Question: I have a button and some text next to it. I'd like to match the text's vertical alignment with the button's. Here's what I have now:

Basically, I'd like the 'or Sign Up' text to go a bit higher. I'm using MaterializeCSS as well. Here's the code I have for this:
'''
<div class="center">
<button class="btn waves-effect waves-green green darken-1">Sign In</button>
<span class="alternate-option">or <a href="#">Sign Up</a></span>
</div>
'''
'''
.alternate-option {
margin-left: 20px;
}
'''
I have tried using 'padding-bottom' as well as 'margin-bottom'.
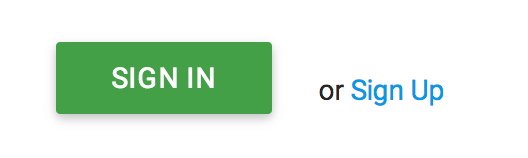
Answer: Try to use:
'''
.alternate-option {
margin-left: 20px;
vertical-align: baseline;
position: relative;
top:-5px;
}
'''
Also look at: <URL>